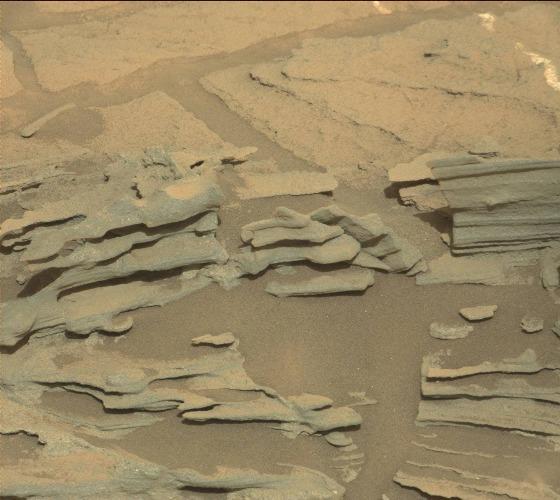
Terrain classes present: Bedrock, Gravel / Sand / Soil